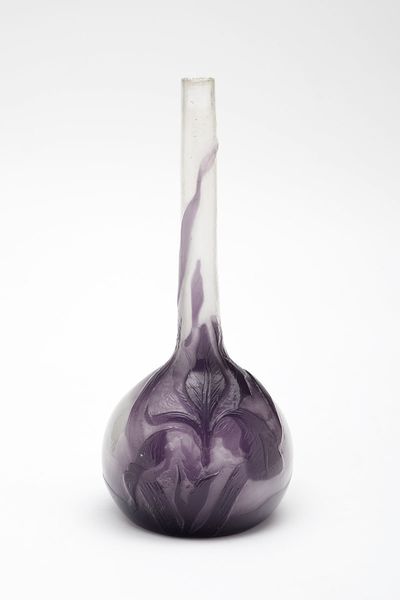
Titel: Vase mit Irisdekor
Künstler: Emile Gallé
Standort: Hamburg
Institution: Museum für Kunst und Gewerbe Hamburg
Schlagwörter: glas, vase, jugendstil, lilie, iris, schwertlilie, art nouveau, stile liberty, zierobjekte, stile floreale, geätzt, überfangen, klarglas